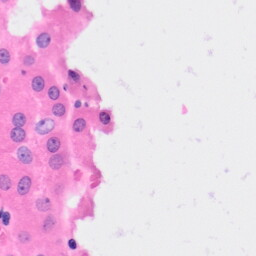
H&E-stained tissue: Kidney